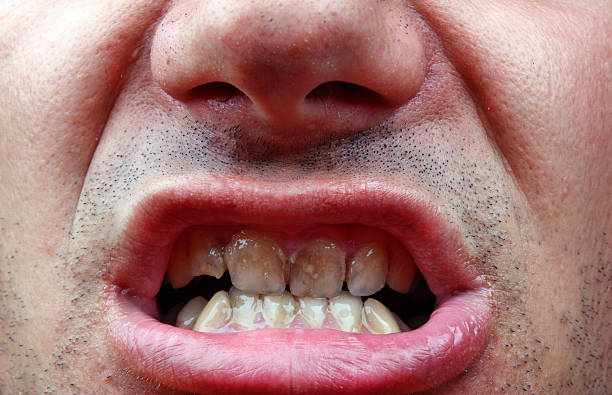
Condition: Tooth Discoloration